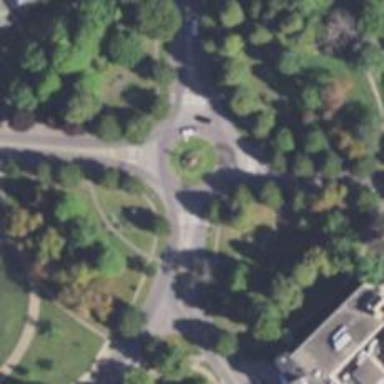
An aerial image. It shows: Tertiary road leading to roundabout junction.